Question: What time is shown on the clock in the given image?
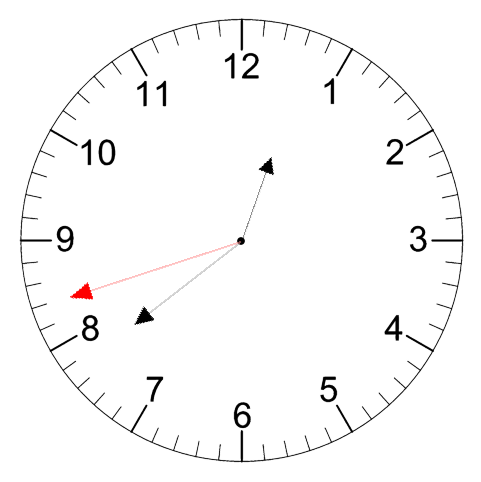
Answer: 12:38:42